Question: I'm using TableLayout to display data.
Text of the TextViews of the right column will be set when activity calls onCreate().
Now, as you can see in the following image that my address text can be long and it should be wrapped.
So I set 'android:layout_width="wrap_content"'. but it still take a width of screen size to wrap data.
How can I overcome from this issue?

My xml:
'''
<?xml version="1.0" encoding="utf-8"?>
<TableLayout xmlns:android="http://schemas.android.com/apk/res/android"
android:layout_width="fill_parent"
android:layout_height="fill_parent"
android:padding="5px">
<TableRow>
<TextView android:text="Job#"
android:paddingRight="5px" />
<TextView android:id="@+id/DetailJobNo" />
</TableRow>
<TableRow>
<TextView android:text="Address"
android:paddingRight="5px" />
<TextView android:id="@+id/DetailAddress"
android:layout_width="wrap_content"
android:text="Address Address Address Address Address Address Address Address "/>
</TableRow>
</TableLayout>
'''
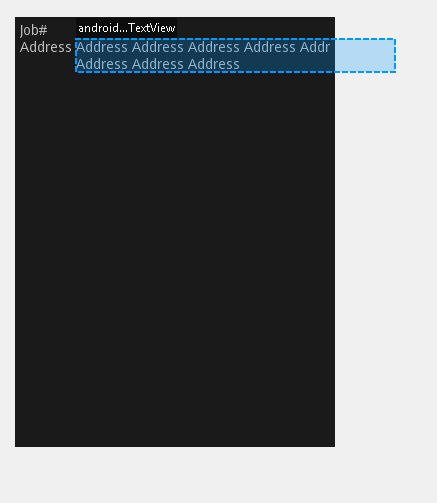
Answer: Adding 'android:shrinkColumns="1"' to TableLayout solves my issue.